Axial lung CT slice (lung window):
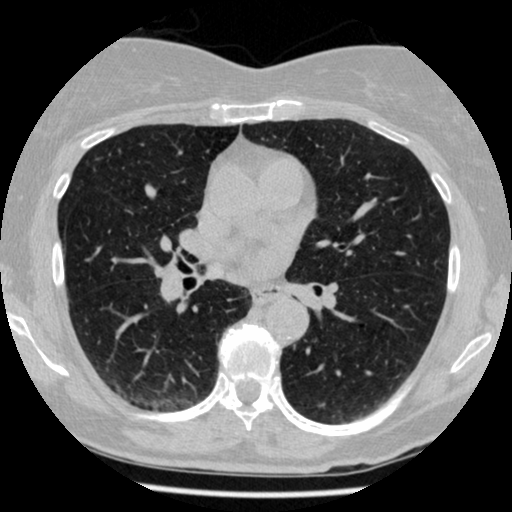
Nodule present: no